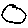
Label: circle